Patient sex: M
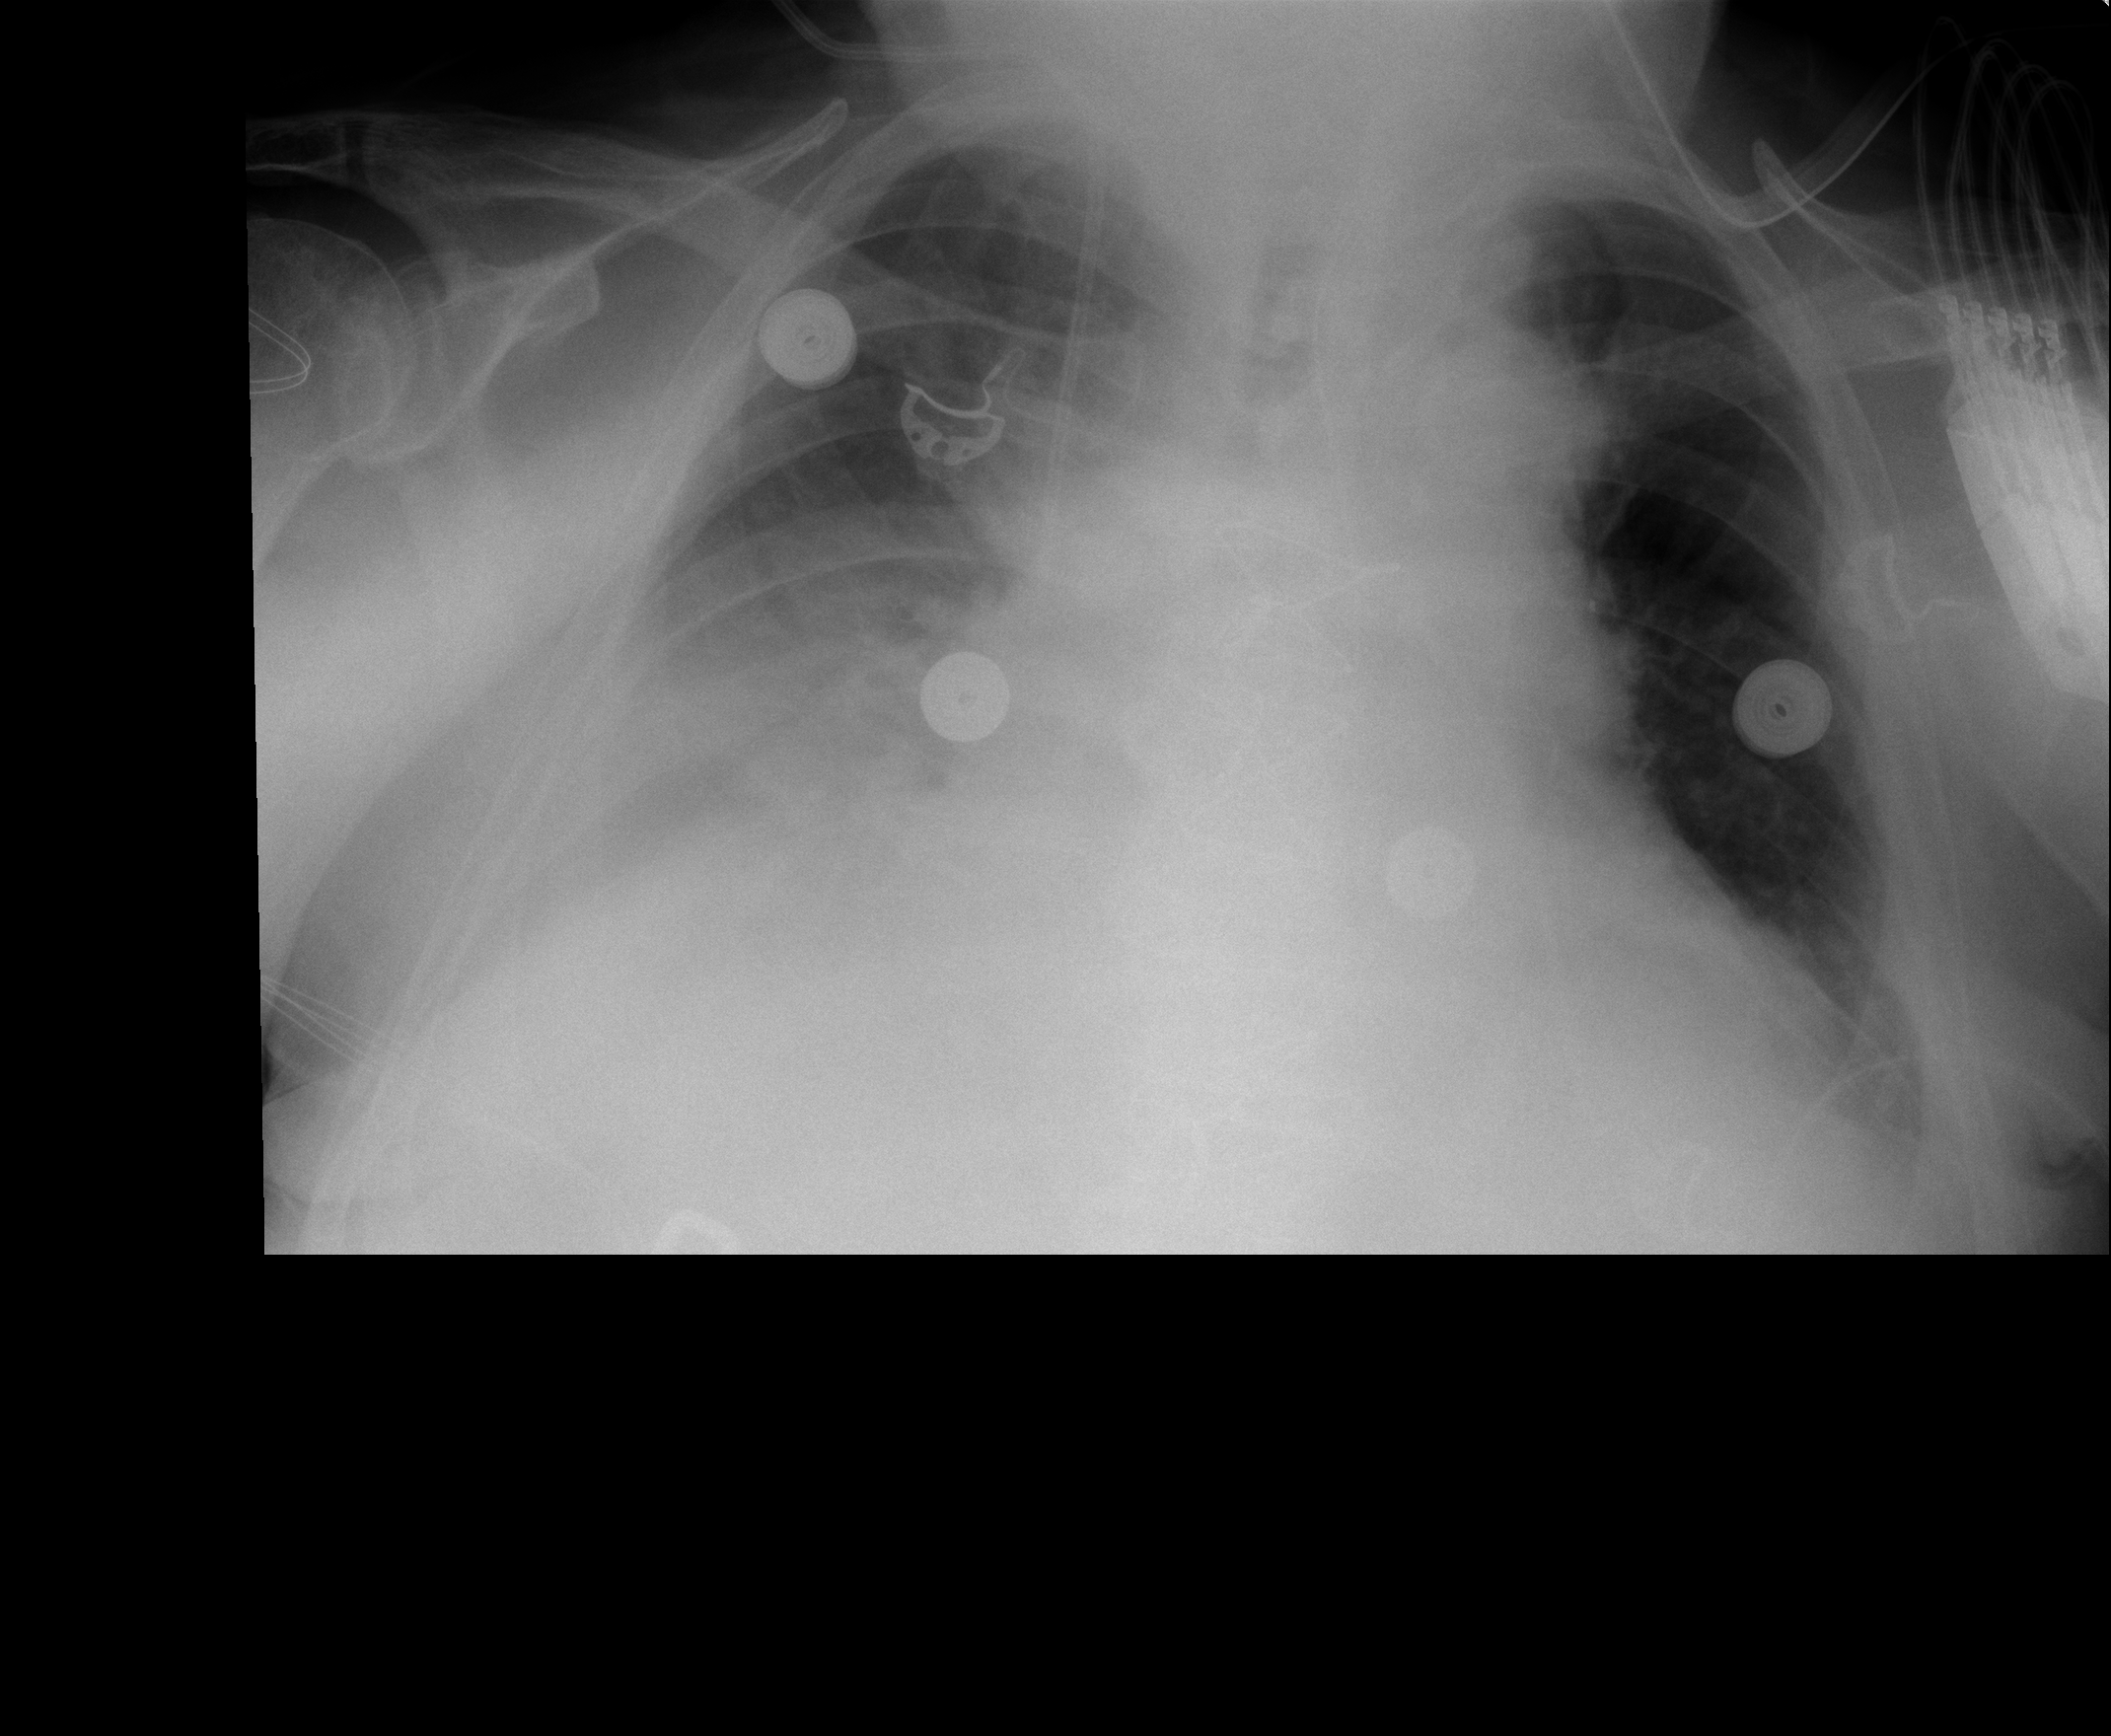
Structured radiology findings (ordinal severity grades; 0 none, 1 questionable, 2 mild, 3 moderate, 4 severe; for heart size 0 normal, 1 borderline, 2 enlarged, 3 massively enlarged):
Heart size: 3
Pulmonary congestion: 2
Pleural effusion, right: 2
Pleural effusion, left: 0
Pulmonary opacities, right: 0
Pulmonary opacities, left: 0
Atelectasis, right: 2
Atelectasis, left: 2